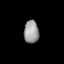
Tissue: lung
Cell type: Epithelial cells
Senescence score: 0.2438
Nuclear area (px): 335
Mean DAPI intensity: 153.116